Question: I am getting this error code in my Visual Studio Code. How can I fix it?
I am using Flutter v2.5.3.

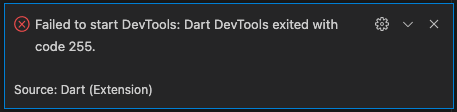
Answer: You can try fixing it by running this in the terminal:
Just copy and paste the below code into the terminal and run it.
'''
dart pub global activate devtools -v 2.8.0
'''
which downgrades the version to 2.8.0 (that works fine). I found the answer on <URL>.